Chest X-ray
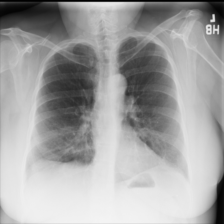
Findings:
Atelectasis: negative
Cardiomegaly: negative
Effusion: negative
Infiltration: negative
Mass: negative
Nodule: negative
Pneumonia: negative
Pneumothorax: negative
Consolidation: negative
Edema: negative
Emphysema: negative
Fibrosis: negative
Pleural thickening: negative
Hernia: negative